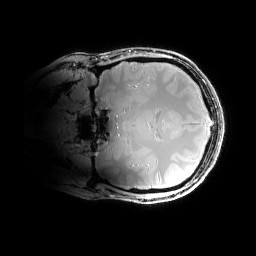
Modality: PDw
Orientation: coronal
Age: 23
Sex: female
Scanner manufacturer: siemens
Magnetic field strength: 6.98 T
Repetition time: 1.3 s
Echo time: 0.00231 s